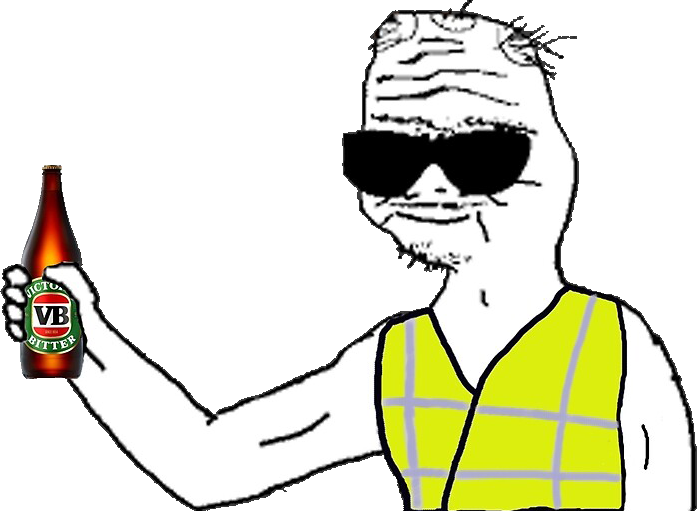
Label: 5_Boomer